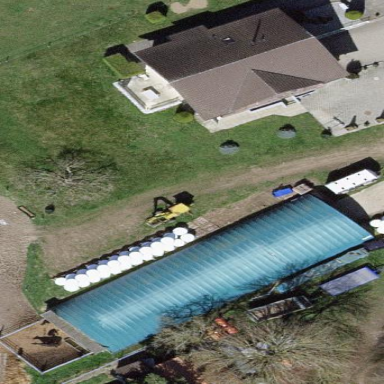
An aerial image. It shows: Greenhouse.